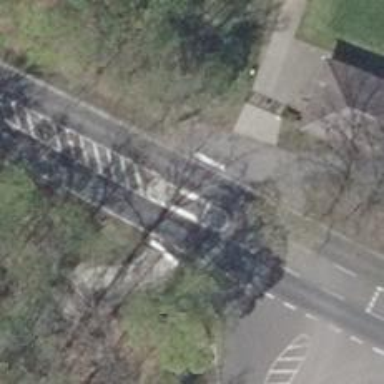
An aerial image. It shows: Uncontrolled crossing with traffic island.